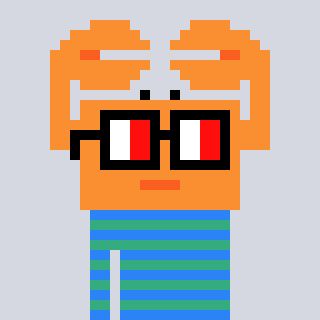
a pixel art character with square glasses with black frames and red eyes, a crab-shaped head and a teal-colored body on a cool background